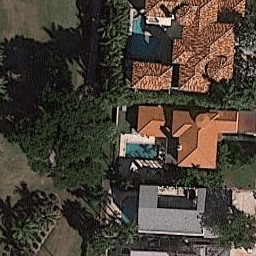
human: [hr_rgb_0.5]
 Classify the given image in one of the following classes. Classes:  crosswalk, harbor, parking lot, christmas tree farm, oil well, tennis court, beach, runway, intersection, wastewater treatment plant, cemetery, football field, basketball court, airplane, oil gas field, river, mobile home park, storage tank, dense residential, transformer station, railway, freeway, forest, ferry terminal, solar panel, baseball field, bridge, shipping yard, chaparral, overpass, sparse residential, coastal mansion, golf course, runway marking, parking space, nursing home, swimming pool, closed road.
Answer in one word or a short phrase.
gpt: coastal mansion